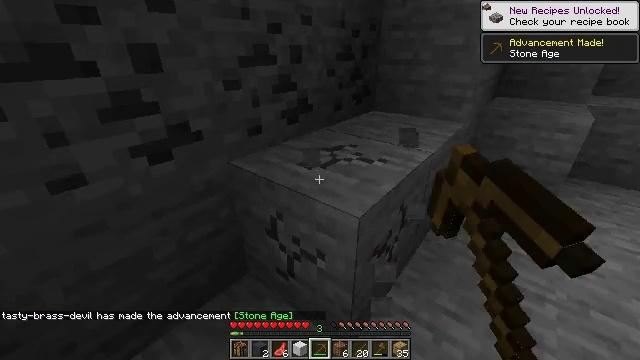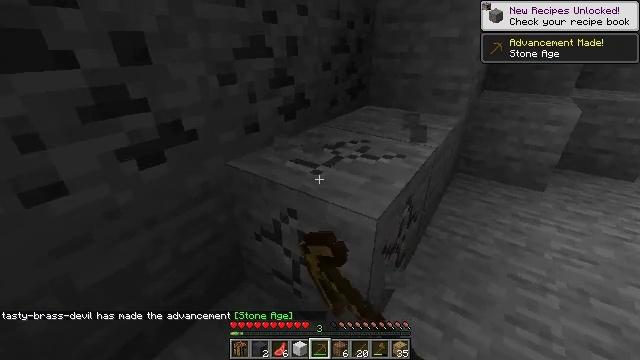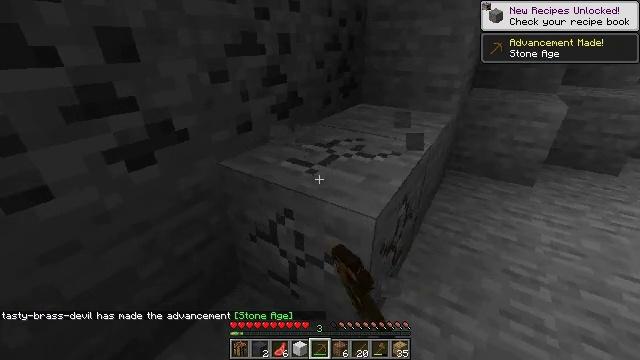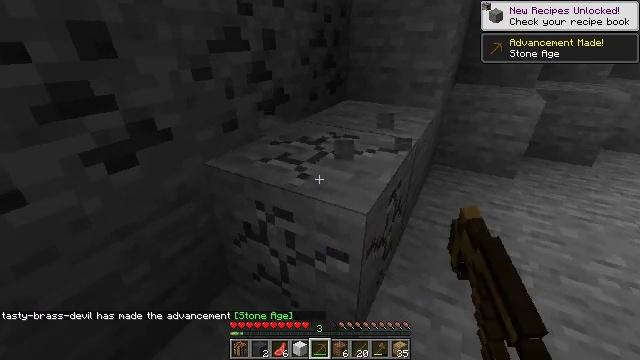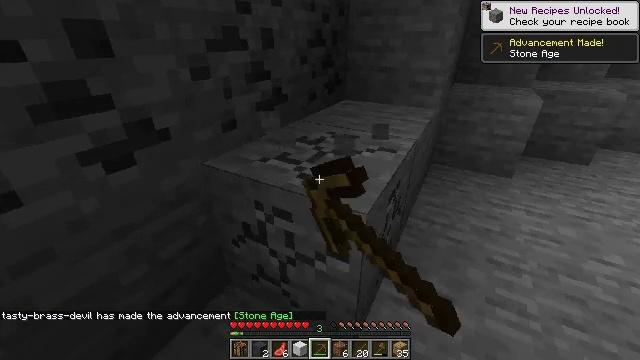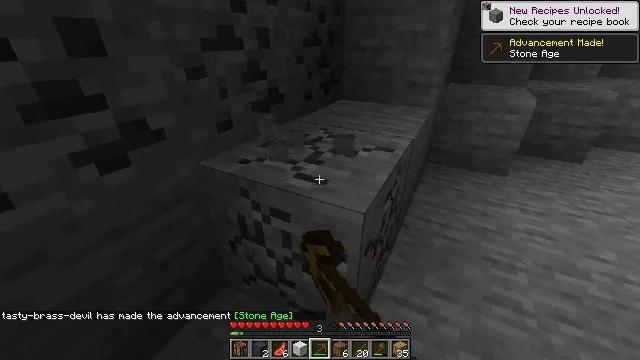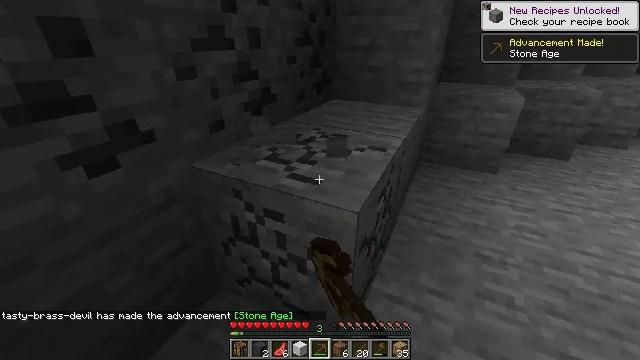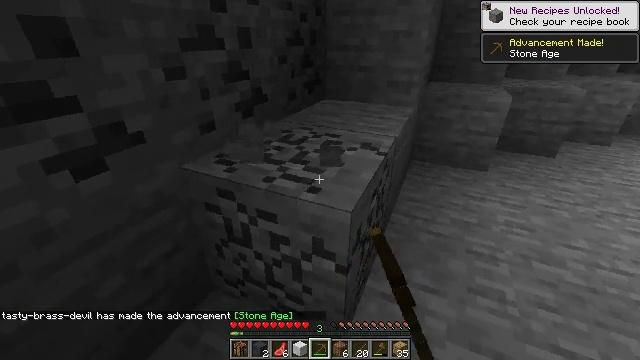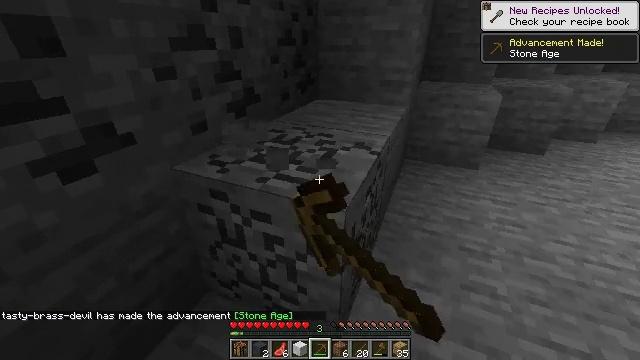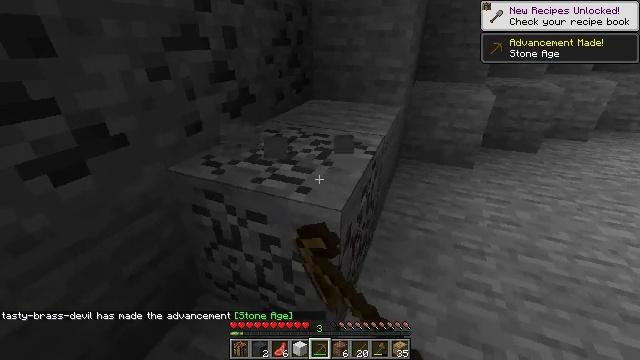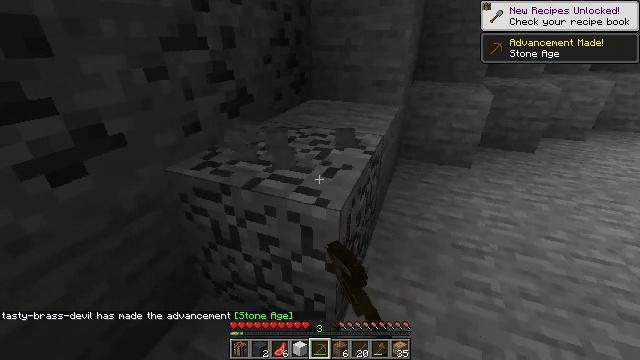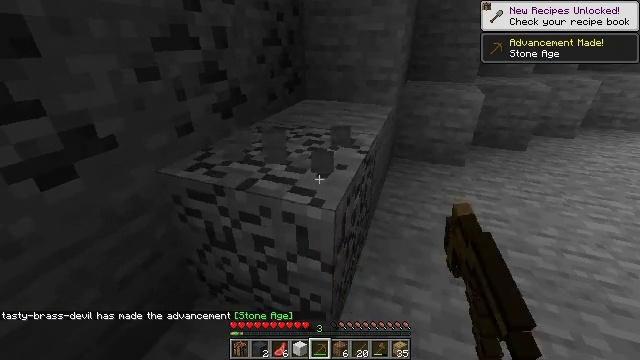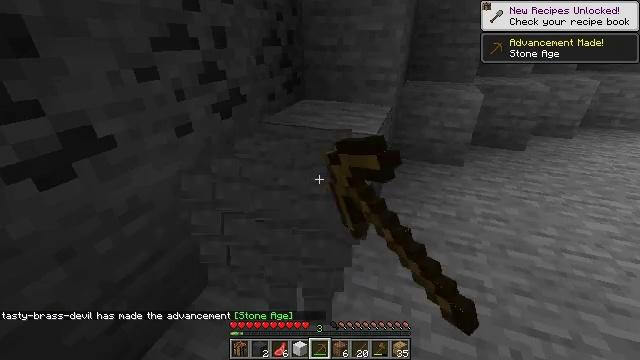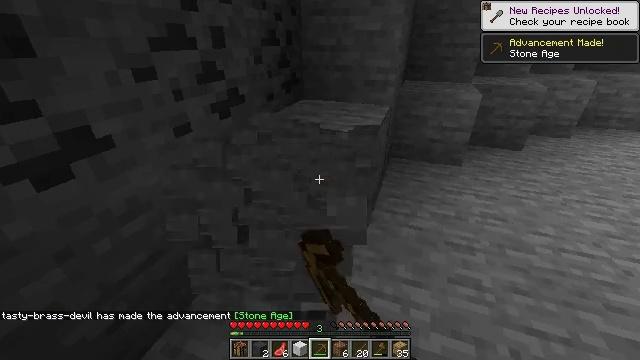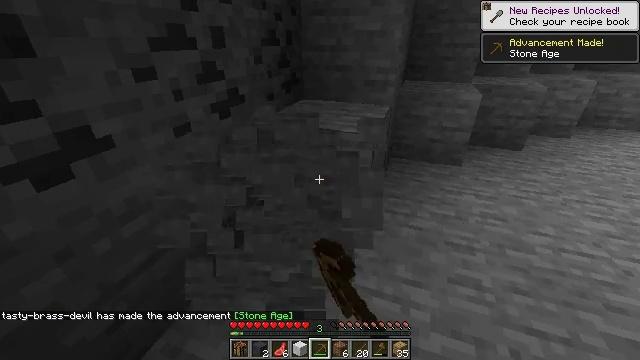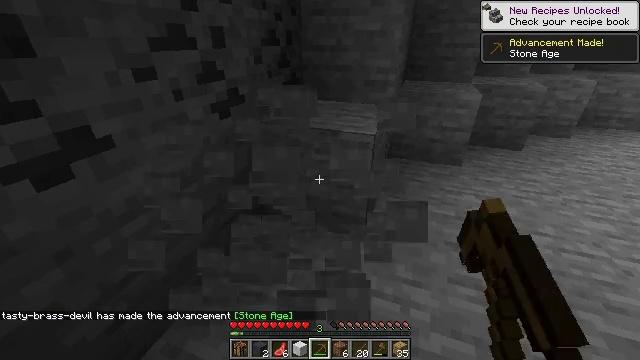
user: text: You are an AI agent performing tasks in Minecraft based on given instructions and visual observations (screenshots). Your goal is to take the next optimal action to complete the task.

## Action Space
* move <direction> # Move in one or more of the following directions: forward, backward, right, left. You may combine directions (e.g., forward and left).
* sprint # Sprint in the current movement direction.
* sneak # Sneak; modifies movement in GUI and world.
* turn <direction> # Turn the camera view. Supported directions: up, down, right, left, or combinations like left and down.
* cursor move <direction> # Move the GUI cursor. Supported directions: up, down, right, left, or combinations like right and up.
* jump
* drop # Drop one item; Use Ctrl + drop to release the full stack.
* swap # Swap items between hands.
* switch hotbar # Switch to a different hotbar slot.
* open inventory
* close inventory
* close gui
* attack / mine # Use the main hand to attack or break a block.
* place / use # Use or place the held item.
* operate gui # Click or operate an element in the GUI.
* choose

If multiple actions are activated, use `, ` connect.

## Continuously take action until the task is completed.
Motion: motion action
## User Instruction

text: Harvest stone in the caves.
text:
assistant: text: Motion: turn right, attack / mine
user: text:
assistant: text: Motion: turn right, attack / mine
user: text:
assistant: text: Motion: turn right, attack / mine
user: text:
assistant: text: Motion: attack / mine
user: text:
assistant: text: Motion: attack / mine
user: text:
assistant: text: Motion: turn right, attack / mine
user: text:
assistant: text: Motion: turn right, attack / mine
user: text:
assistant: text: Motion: turn right, attack / mine
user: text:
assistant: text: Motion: turn right, attack / mine
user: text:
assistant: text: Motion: attack / mine
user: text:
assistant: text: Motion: turn right, attack / mine
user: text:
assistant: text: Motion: attack / mine
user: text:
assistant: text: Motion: attack / mine
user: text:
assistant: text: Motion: attack / mine
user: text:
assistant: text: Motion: attack / mine
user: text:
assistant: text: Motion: attack / mine
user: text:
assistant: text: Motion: attack / mine
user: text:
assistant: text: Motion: attack / mine
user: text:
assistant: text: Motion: attack / mine
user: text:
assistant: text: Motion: attack / mine
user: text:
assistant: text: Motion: attack / mine
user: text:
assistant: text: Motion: attack / mine
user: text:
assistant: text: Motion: attack / mine
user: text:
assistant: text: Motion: attack / mine
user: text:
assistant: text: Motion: attack / mine
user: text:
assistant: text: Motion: attack / mine
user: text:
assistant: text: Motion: attack / mine
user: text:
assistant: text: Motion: attack / mine
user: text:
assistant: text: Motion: attack / mine
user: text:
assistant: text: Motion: attack / mine